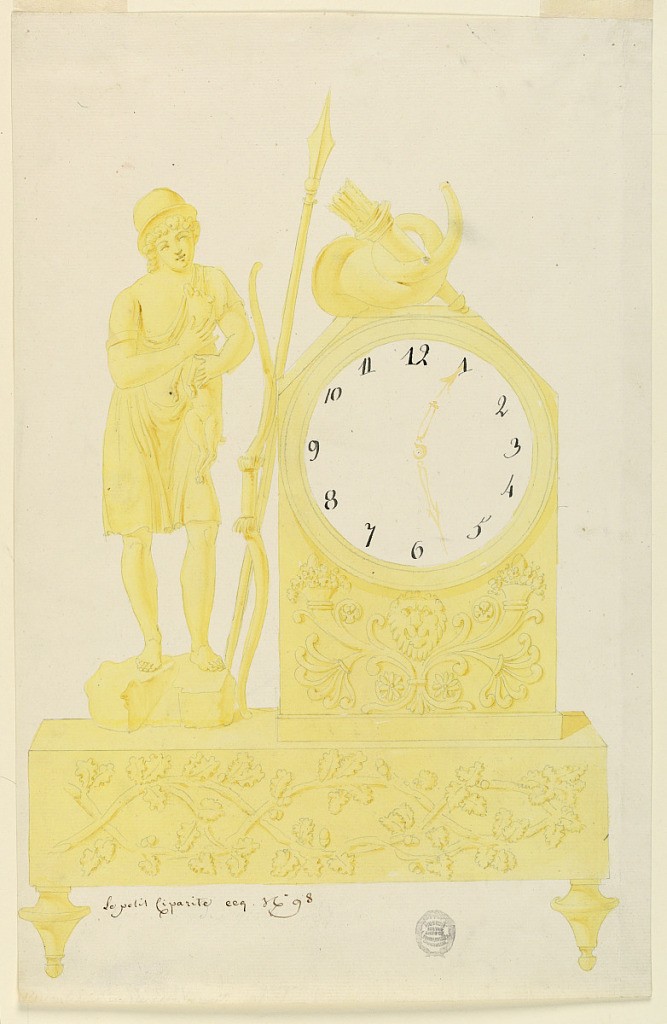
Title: Design for a clock
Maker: Lefebvre Manufactory, Tournai
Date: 1800–1825
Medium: Brush and yellow, red watercolor, black wash, on cream laid paper
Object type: Drawing
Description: Clock sits on footed base, lower panel decorated with intertwining leaves and branches. Bottom portion of clock decorated with rosettes, cornucopia, and central mask. Above dial, a horn and a quiver. At left, a boy in a helmet, holding a dog. A spear and bow lean against clock.